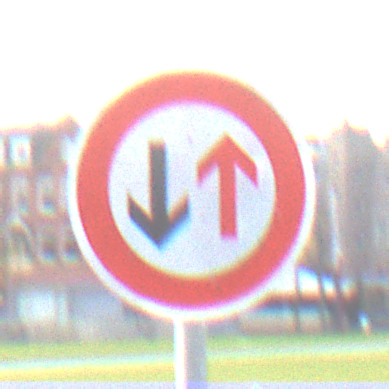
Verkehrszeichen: VorrangDesGegenverkehrs
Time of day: MorningAfternoon
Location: Outdoor (Suburban)
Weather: PartlyCloudy
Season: NotSpecified
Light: Natural